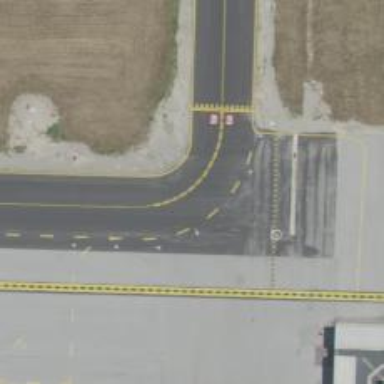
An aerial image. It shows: View of taxiway at the airport.